Here is the envelope spectrum of one vibration snapshot from a rolling-element bearing, with each characteristic fault-frequency family marked on the frequency axis. Classify the bearing condition as one of: normal, inner_race, outer_race, ball.
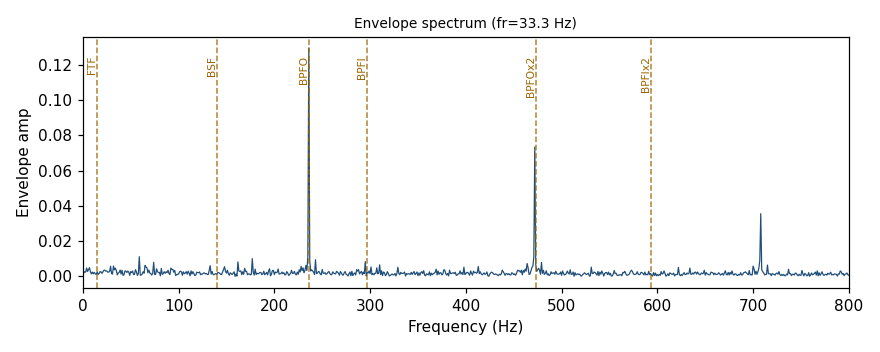
Answer: outer_race